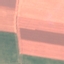
Land use / land cover class: AnnualCrop